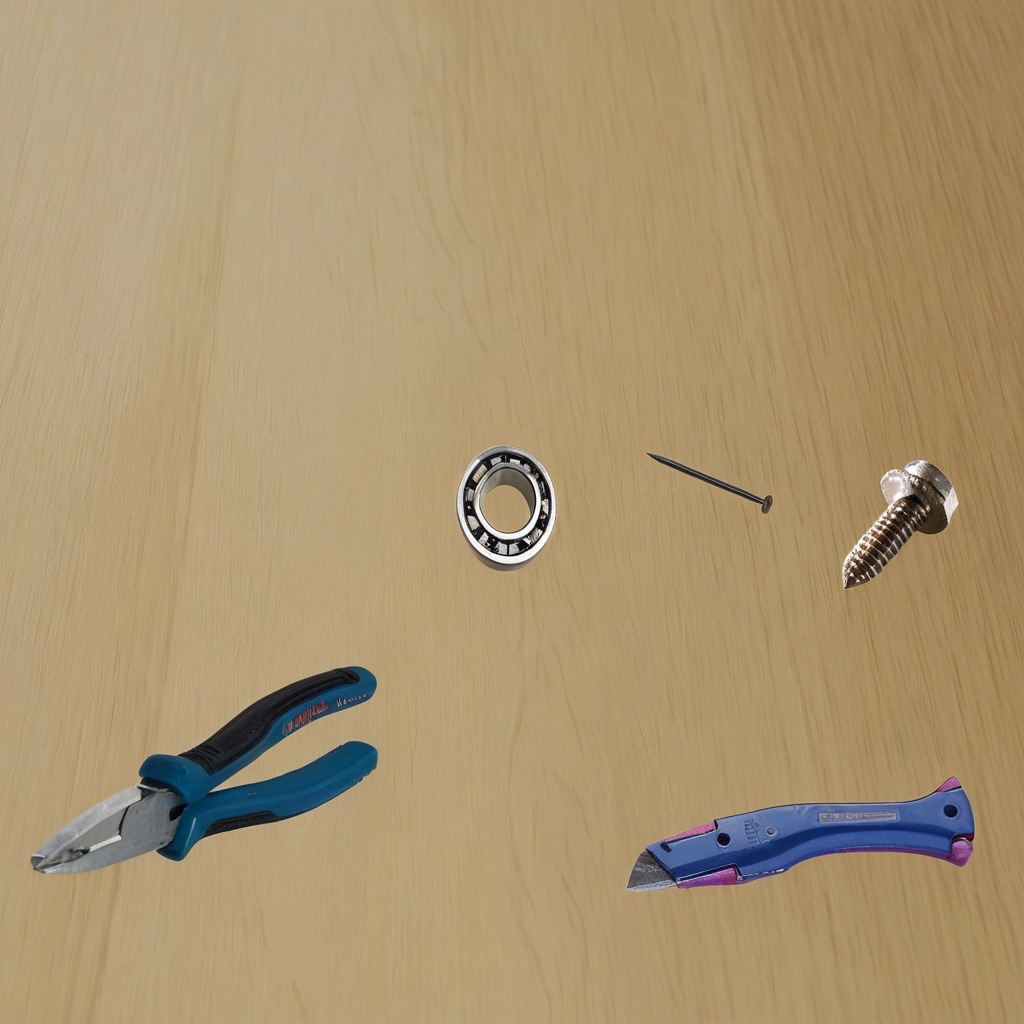
A metal ball bearing, a utility knife, a metal machine screw, an iron nail, and pliers are lying on the plywood surface.